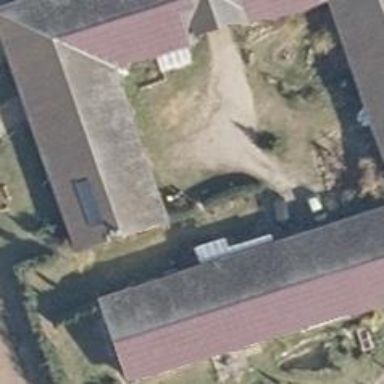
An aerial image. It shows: Agricultural building with gabled roof made of brown roof tiles. The building is yellow in color.